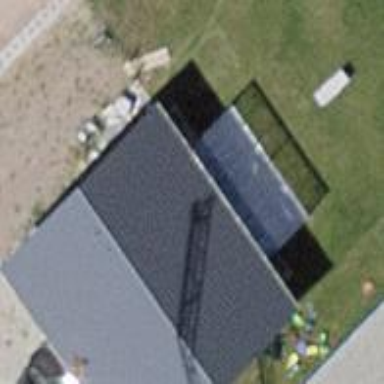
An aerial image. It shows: Detached building with gabled roof.